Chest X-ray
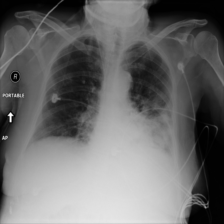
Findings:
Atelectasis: positive
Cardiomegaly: negative
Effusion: negative
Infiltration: positive
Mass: negative
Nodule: negative
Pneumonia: negative
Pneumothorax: negative
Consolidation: negative
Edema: negative
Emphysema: negative
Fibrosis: negative
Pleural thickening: negative
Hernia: negative